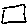
Label: square